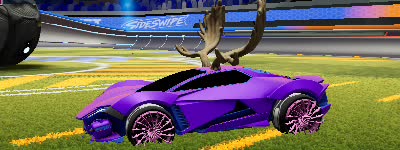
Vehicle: werewolf